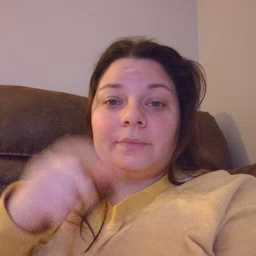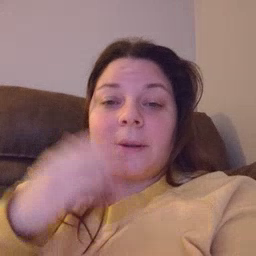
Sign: bedroom